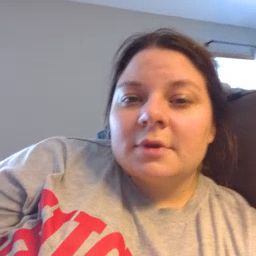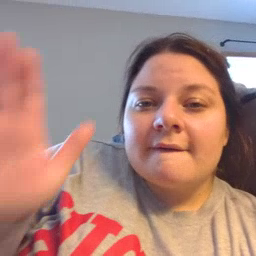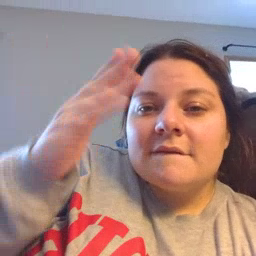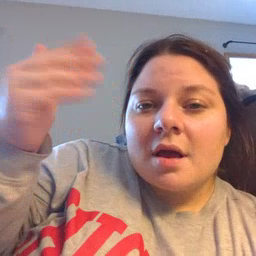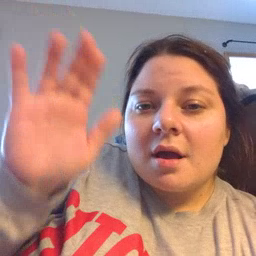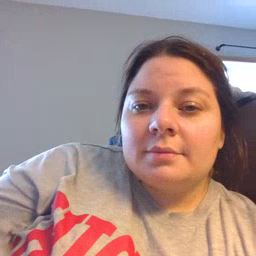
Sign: flag